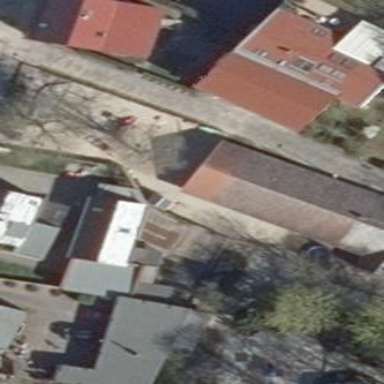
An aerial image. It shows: Part of building.